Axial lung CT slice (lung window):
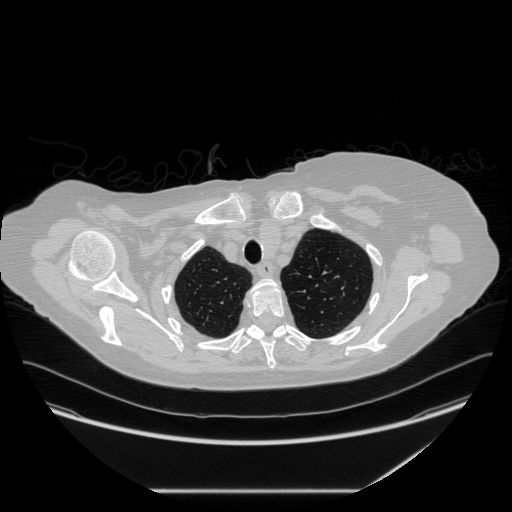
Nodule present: no